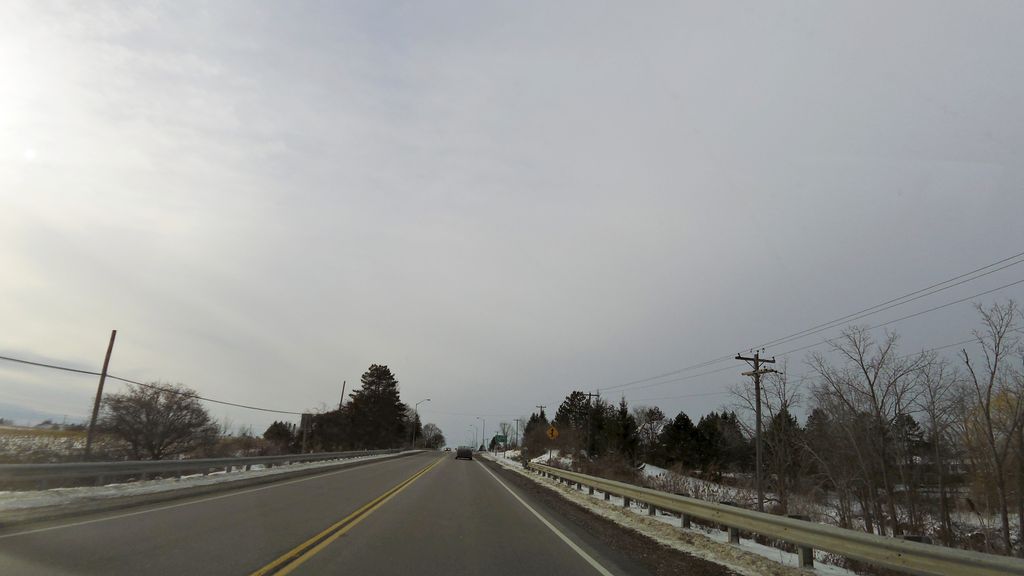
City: hamilton